Field crop: tomato
Growth stage: 2
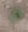
Species: solanum